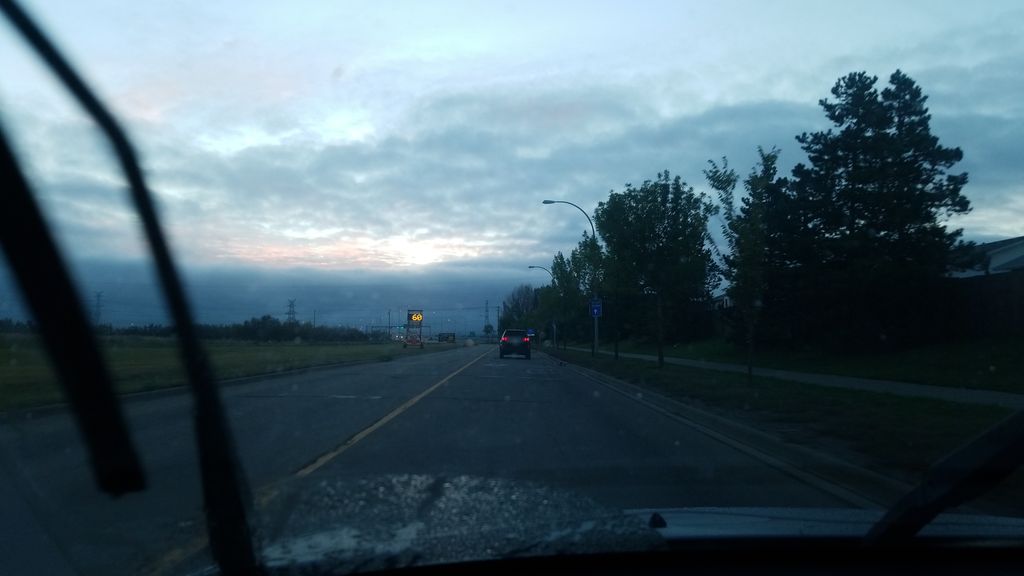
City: edmonton